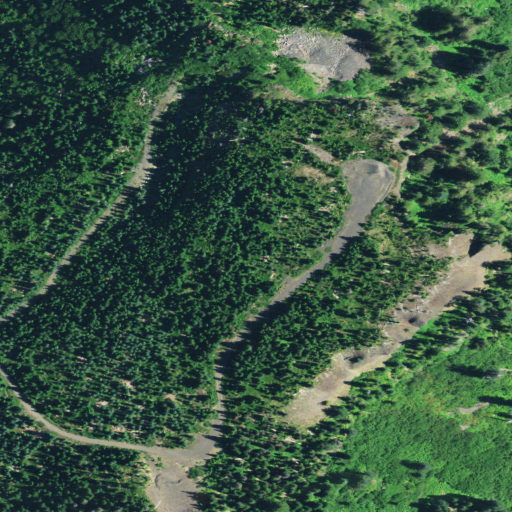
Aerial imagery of mountain in Oregon named Galena Mountain containing evergreen forest and shrub